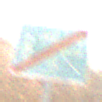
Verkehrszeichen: EndeVerkehrsberuhigterBereich
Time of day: SunriseSunset
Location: Outdoor (Nature)
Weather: PartlyCloudy
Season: NotSpecified
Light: Natural